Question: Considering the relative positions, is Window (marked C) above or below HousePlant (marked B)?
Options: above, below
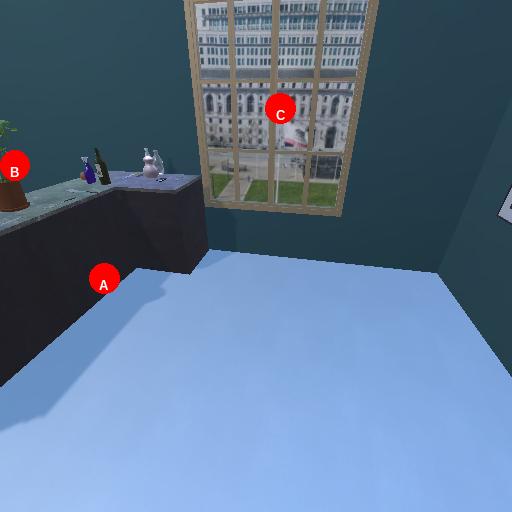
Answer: above